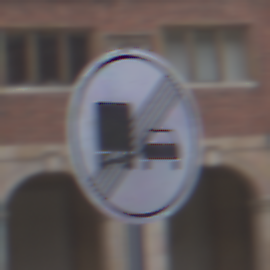
Verkehrszeichen: EndeUeberholverbotKraftfahrzeuge
Umgebung: Outdoor, Urban
Tageszeit: Midday
Wetter: Overcast
Licht: Natural
Jahreszeit: NotSpecified
Kontrast: LowContrast